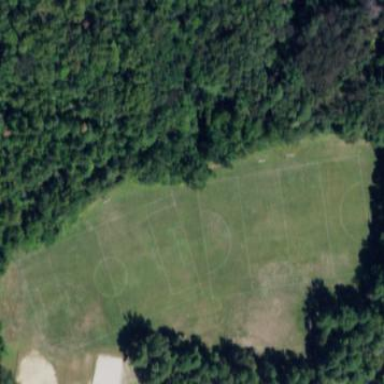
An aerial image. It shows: Field hockey pitch where players can enjoy the sport.